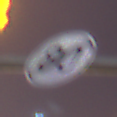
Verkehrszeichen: EndeGeschwindigkeit80
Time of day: Night
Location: Outdoor (Urban)
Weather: PartlyCloudy
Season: NotSpecified
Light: Natural